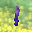
Label: 1